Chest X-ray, PA view. Patient: 67 years old, sex M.
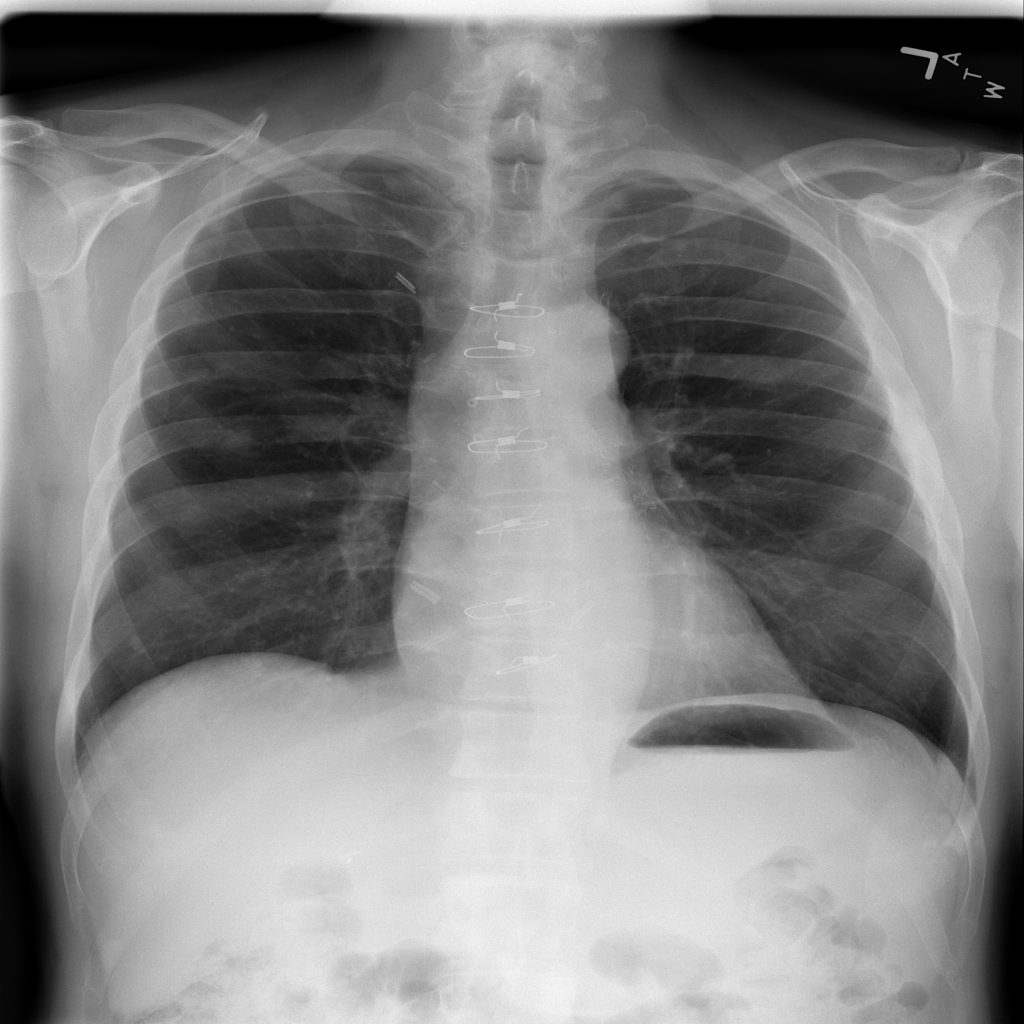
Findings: No Finding